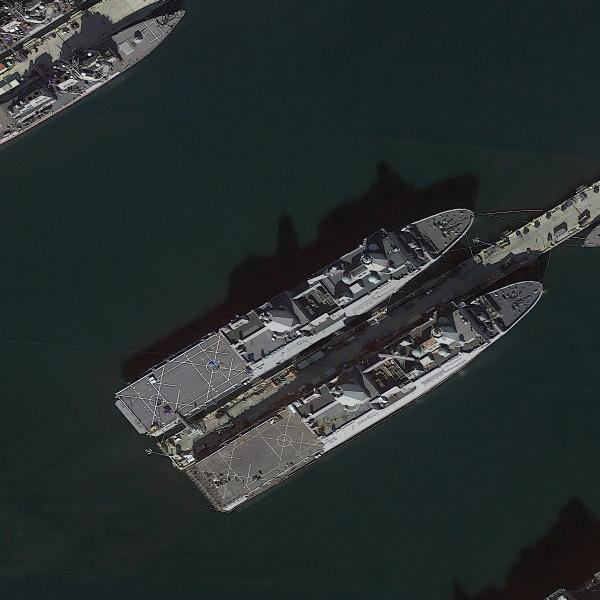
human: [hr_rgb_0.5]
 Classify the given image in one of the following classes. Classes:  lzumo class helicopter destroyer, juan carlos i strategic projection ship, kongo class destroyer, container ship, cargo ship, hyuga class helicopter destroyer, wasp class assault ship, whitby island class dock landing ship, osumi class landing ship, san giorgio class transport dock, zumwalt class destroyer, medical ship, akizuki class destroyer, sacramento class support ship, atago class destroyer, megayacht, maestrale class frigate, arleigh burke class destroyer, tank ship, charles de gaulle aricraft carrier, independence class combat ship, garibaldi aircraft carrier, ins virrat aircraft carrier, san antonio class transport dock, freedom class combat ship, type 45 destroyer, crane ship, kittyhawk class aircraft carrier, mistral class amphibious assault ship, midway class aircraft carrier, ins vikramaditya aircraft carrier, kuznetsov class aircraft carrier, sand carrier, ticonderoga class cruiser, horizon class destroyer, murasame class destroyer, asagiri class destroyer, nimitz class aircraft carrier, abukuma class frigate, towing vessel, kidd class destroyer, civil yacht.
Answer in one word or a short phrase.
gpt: San Antonio class transport dock